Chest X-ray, PA view. Patient: 37 years old, sex F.
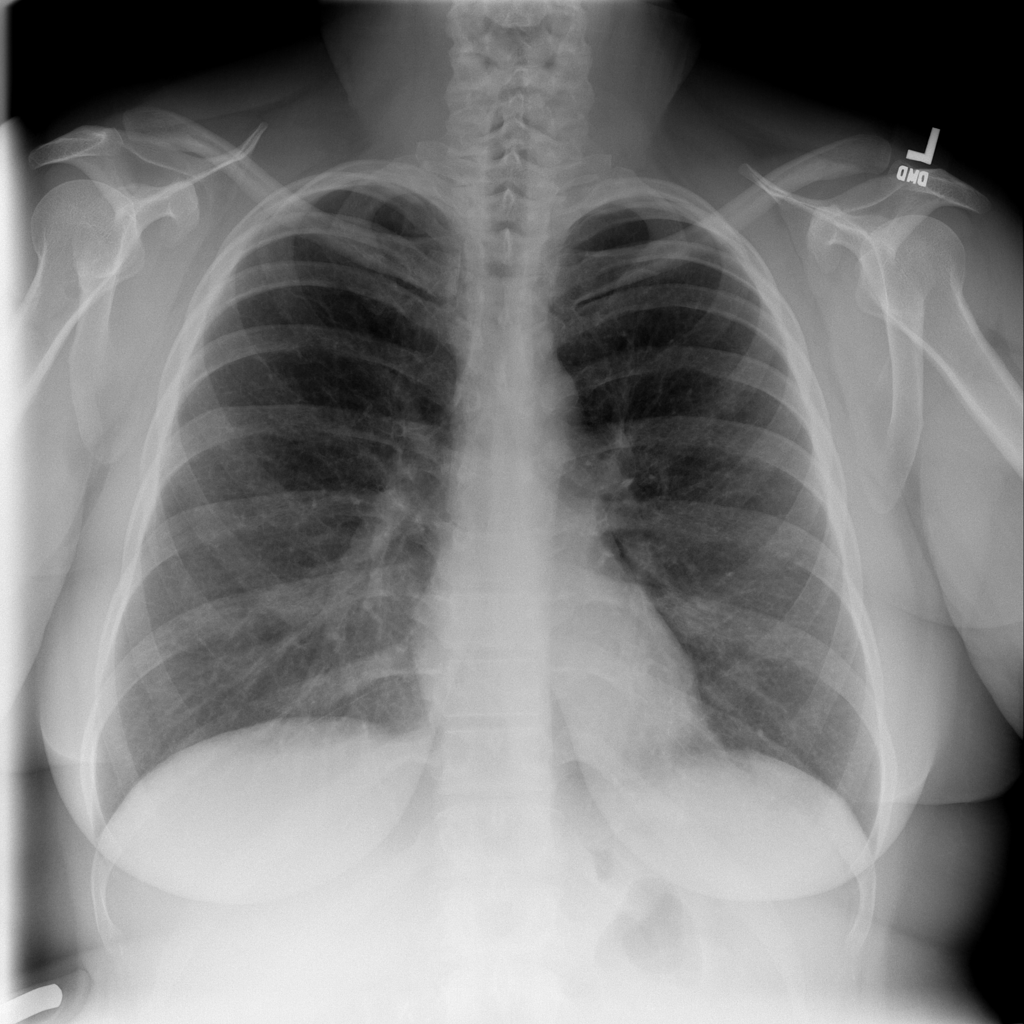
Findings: No Finding